Question: I have a data table in my application, I fix the columns 'width' as '200'. If i print small line in 'datatable' 'column' means it prints correct format. If i print lengthy line in the 'datatable' column means, it cant wrap it out. how can i 'wrap' the 'text' in data table column.

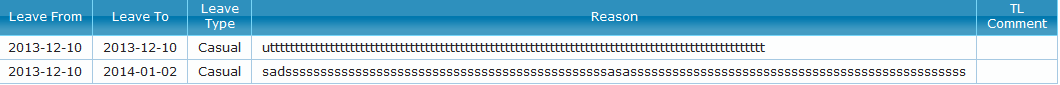
Answer: You can control word wrapping by CSS 'word-wrap' property. Inside tables, this only requires the 'table-layout' property to be set to 'fixed', so that columns with a fixed width don't auto-expand when their content is larger.
E.g.
'''
.fixed-size {
table-layout: fixed;
word-wrap: break-word;
}
'''
and
'''
<p:dataTable ... styleClass="fixed-size">
'''